Interaction volume radius: 5 \u00c5
Interaction volume height: 10 \u00c5
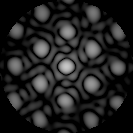
Disorder parameter: 0.2332